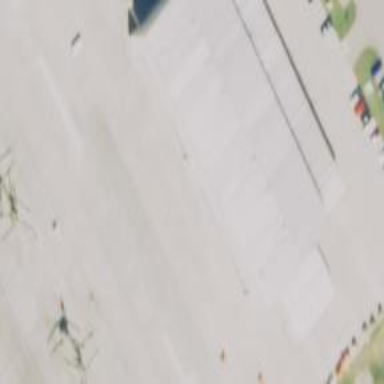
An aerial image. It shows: Hangar building at the airport.